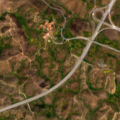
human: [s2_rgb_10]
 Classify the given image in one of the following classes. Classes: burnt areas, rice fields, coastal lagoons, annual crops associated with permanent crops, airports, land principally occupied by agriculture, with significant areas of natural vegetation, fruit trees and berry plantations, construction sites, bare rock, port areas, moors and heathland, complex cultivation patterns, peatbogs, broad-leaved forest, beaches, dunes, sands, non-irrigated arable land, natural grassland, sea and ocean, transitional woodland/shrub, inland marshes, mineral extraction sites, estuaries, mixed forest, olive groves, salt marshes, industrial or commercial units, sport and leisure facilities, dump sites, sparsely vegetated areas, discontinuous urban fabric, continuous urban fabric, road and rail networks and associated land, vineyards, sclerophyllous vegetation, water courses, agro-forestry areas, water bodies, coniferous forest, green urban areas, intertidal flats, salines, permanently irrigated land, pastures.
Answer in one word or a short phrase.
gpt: complex cultivation patterns, mixed forest, transitional woodland/shrub